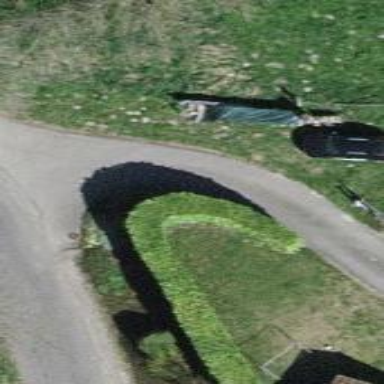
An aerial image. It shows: Hedge barrier.